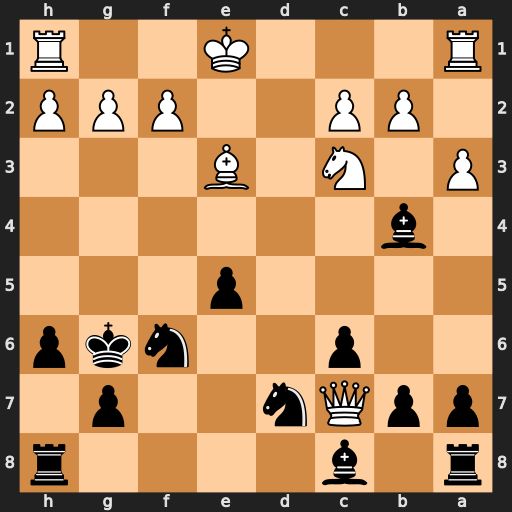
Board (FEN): r1b4r/ppQn2p1/2p2nkp/4p3/1b6/P1N1B3/1PP2PPP/R3K2R
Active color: b
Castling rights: KQ
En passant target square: -
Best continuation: Nd5 Qxc6+ bxc6